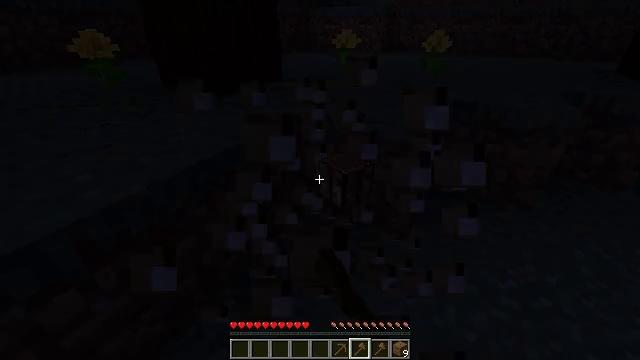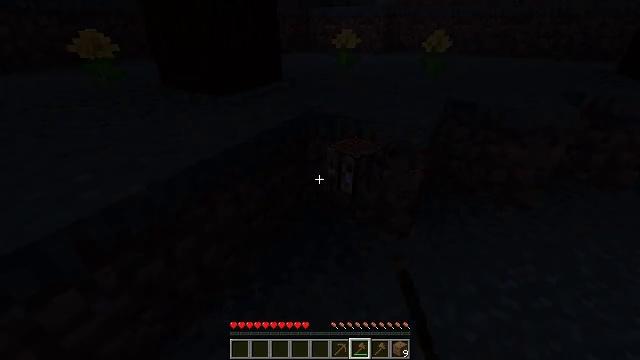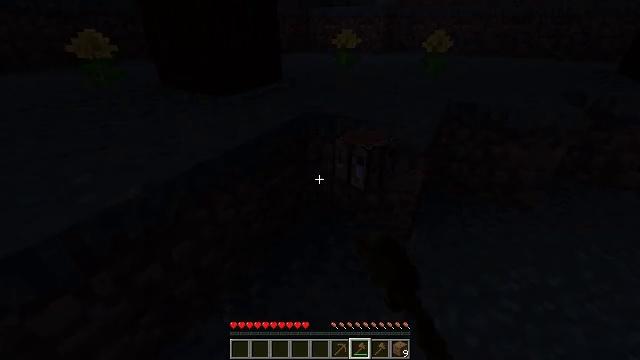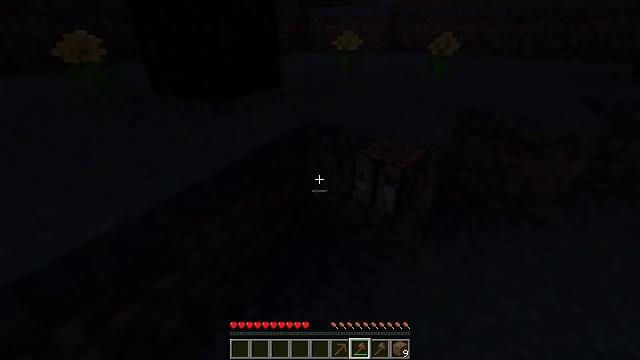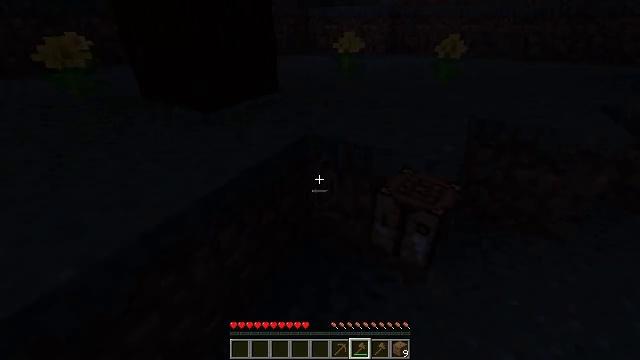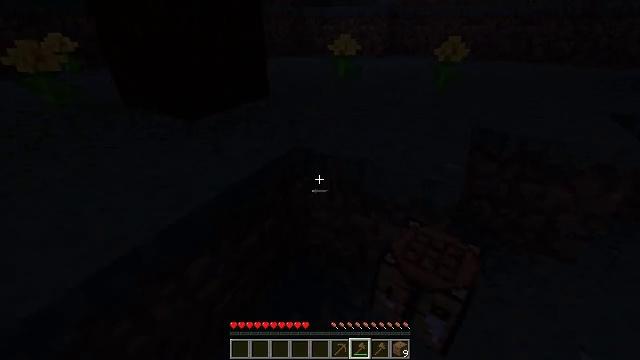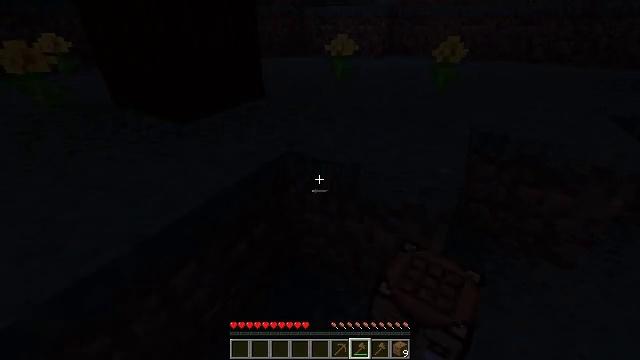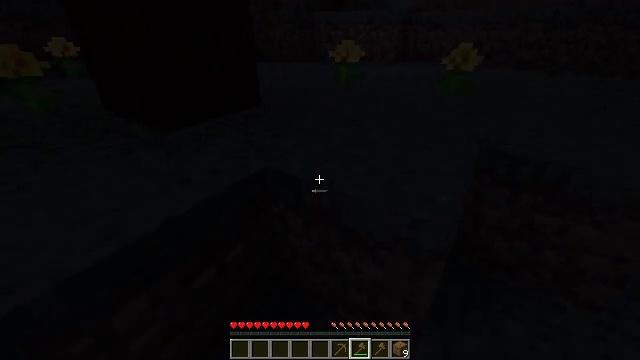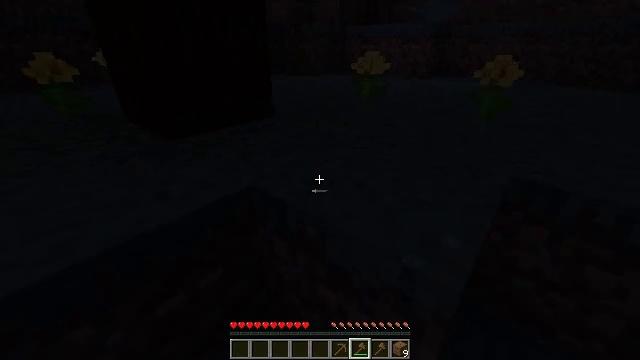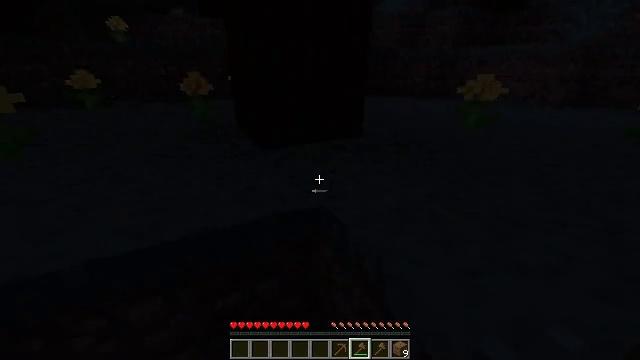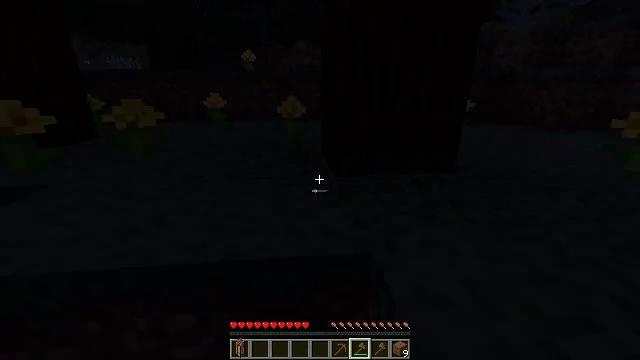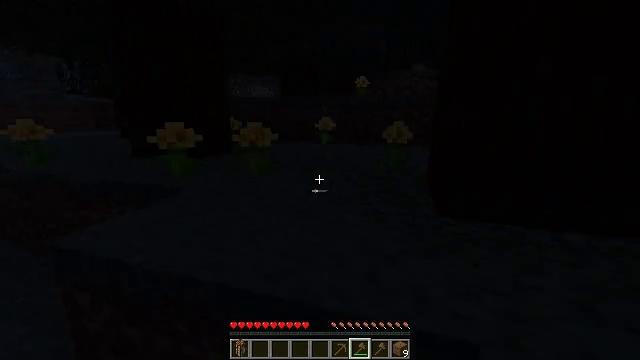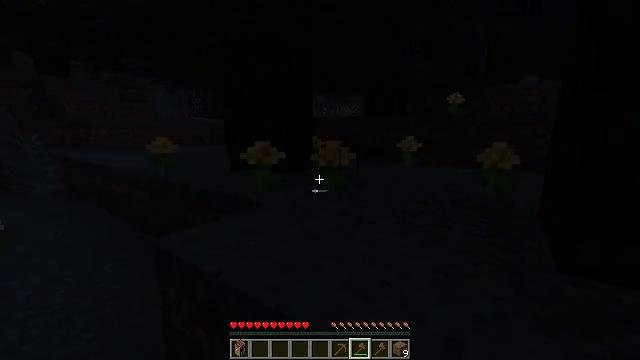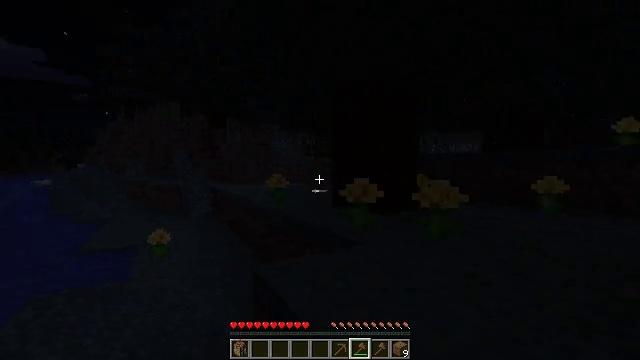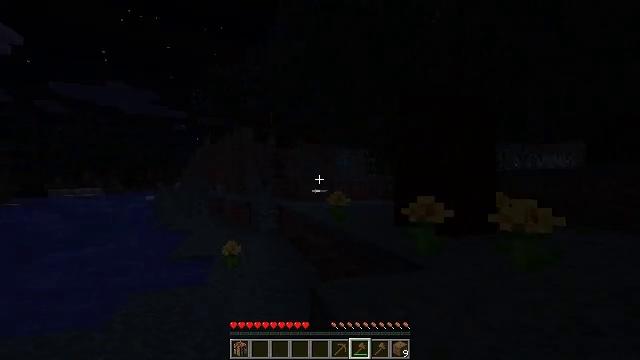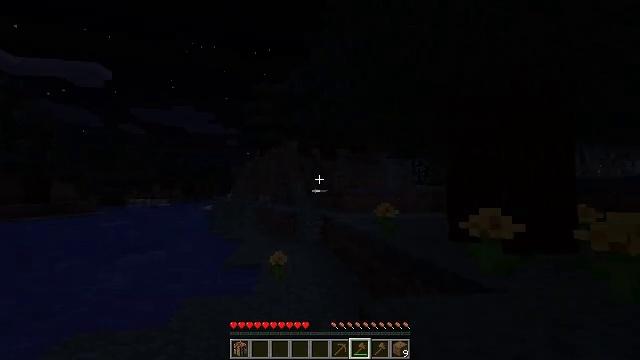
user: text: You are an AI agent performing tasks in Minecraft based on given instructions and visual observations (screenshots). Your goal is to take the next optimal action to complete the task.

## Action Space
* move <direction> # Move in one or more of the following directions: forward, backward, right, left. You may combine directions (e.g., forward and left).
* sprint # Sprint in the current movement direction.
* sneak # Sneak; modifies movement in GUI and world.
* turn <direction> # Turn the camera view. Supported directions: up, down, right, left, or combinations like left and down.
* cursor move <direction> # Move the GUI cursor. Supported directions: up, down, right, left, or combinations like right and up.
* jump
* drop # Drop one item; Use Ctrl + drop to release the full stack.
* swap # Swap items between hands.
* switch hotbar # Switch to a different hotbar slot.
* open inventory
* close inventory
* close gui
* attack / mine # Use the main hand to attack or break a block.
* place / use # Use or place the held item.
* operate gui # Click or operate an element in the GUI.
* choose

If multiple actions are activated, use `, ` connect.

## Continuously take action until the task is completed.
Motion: motion action
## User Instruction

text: Break the sweet berry bush to collect berries.
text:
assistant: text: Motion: attack / mine
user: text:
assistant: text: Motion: move forward, attack / mine
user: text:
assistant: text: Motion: move forward
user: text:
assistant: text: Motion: move forward
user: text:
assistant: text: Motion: move forward and move right
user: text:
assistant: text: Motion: move forward and move right
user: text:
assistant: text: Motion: move forward and move right, turn left
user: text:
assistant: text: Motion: move forward and move right, turn left and up
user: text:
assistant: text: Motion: move forward and move right, turn left and up
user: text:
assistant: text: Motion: move forward, turn left and up
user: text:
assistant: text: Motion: move forward, turn left and up
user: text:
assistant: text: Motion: move right, turn left and up
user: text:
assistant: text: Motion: move right, turn left and up
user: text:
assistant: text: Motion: move right, turn left and up
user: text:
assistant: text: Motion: move forward and move left, turn left and up
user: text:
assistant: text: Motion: move forward and move left, turn left and up
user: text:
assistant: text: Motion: move forward and move left
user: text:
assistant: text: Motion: move forward and move left
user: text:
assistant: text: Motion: move forward and move left
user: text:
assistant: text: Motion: move forward
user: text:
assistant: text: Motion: move forward
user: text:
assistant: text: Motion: move forward
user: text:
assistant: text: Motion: move forward
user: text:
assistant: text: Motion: move forward
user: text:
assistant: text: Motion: move forward
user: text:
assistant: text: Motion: move forward
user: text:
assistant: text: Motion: move forward
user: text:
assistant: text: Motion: move forward, turn down
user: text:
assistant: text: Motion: move forward, turn left and down
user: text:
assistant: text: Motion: move forward